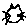
Label: cat